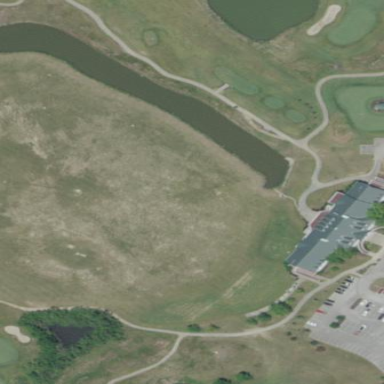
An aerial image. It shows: Water hazard on golf course.